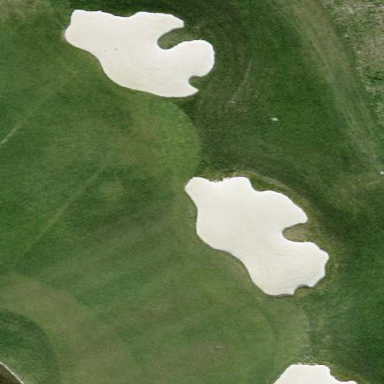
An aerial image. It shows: Golf bunker filled with natural sand.